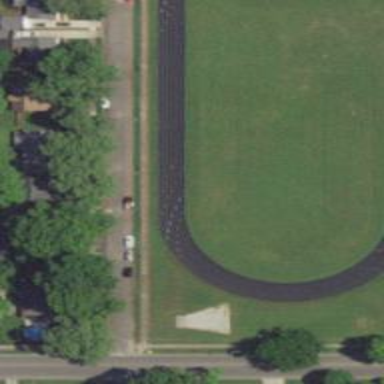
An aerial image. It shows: Track in leisure land.